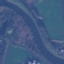
Label: River